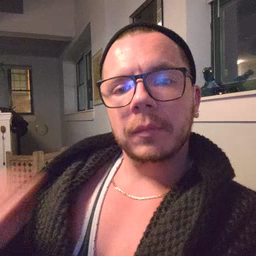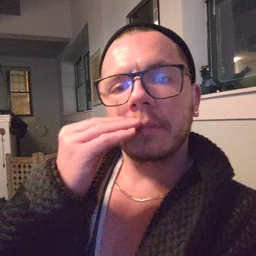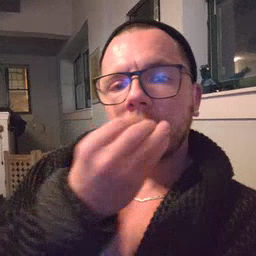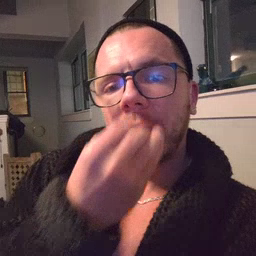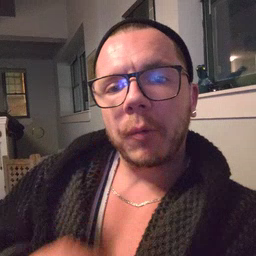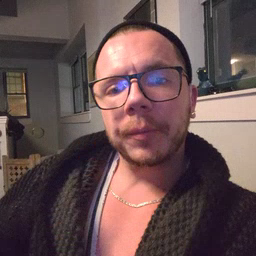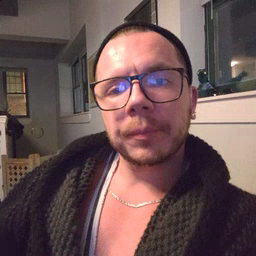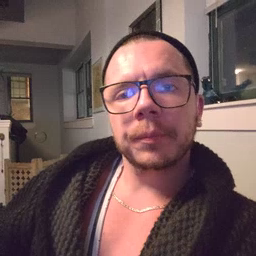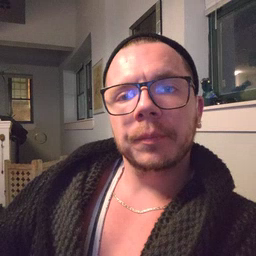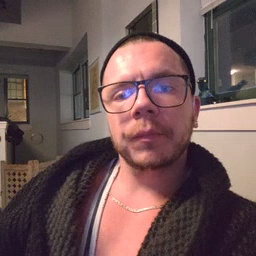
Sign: flower